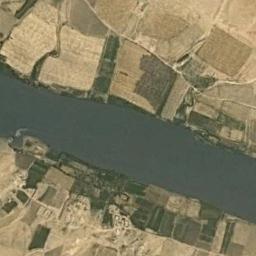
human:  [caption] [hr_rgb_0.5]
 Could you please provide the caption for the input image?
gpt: The deep blue river goes through the farmland .

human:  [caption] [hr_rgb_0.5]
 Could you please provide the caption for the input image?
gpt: The river goes through bare and green farmland .

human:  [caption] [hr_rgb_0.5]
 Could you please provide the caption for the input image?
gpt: Many neat places are near the river .

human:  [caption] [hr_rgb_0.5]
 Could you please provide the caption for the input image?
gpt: A straight cyan river with green and tan mixed fields on both sides of the bank .

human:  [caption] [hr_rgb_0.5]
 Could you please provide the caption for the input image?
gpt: There are green farmlands and yellow farmlands near the river .